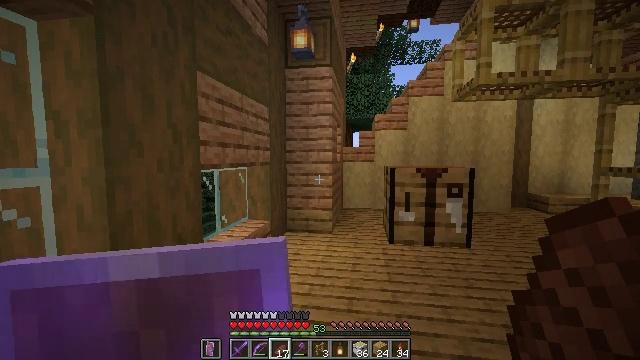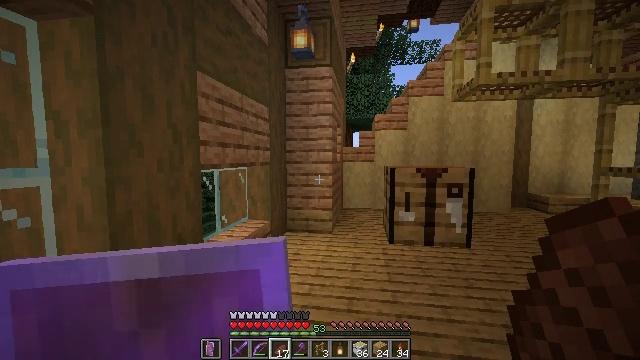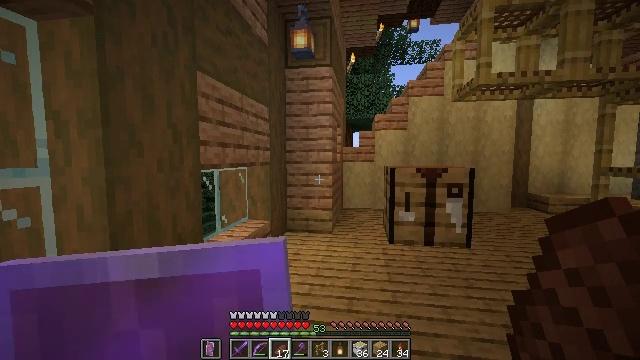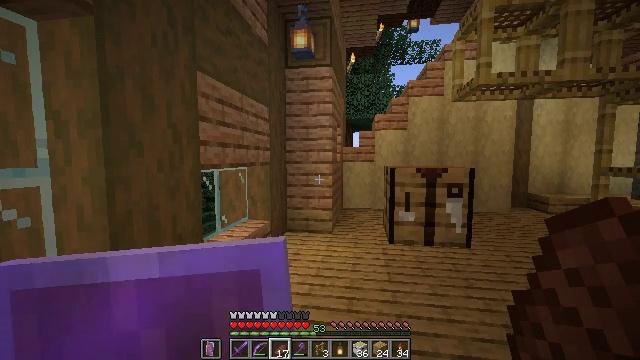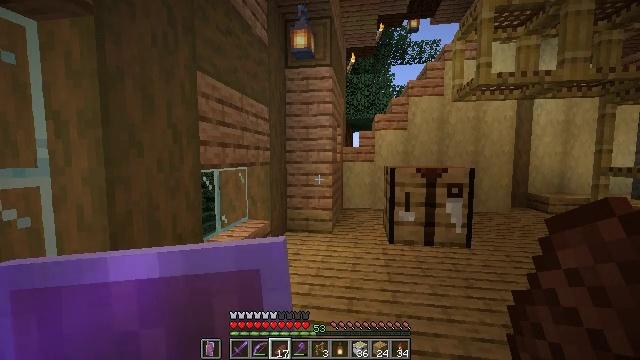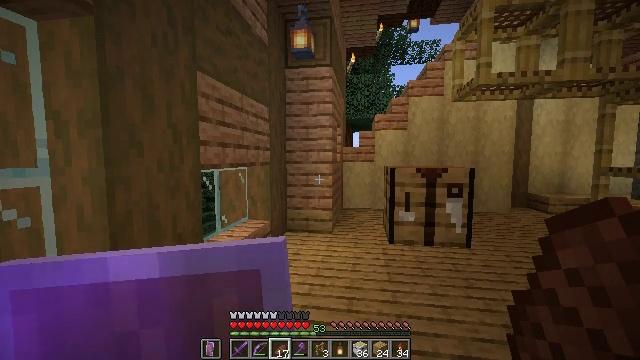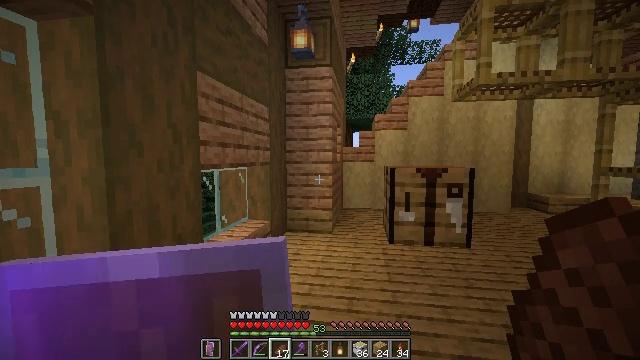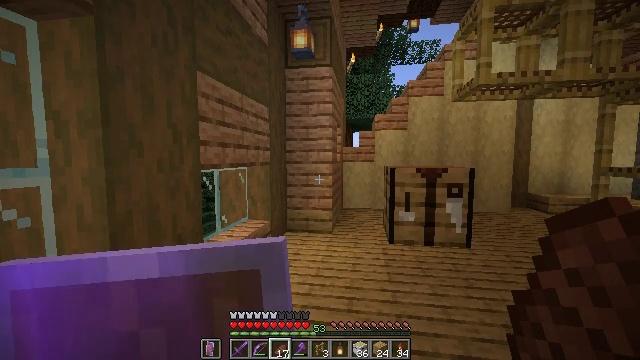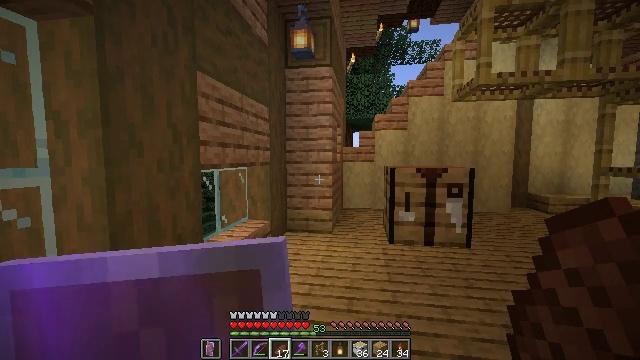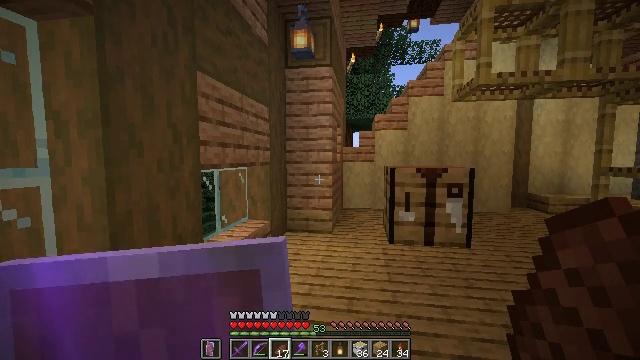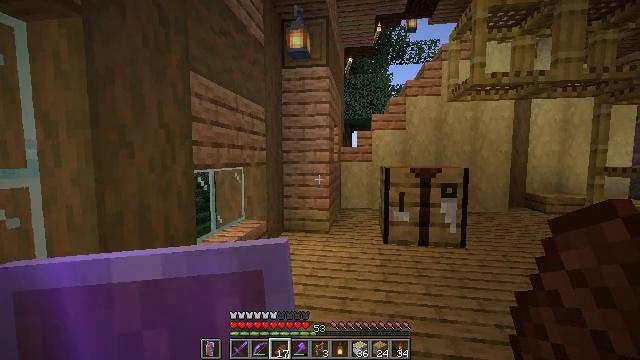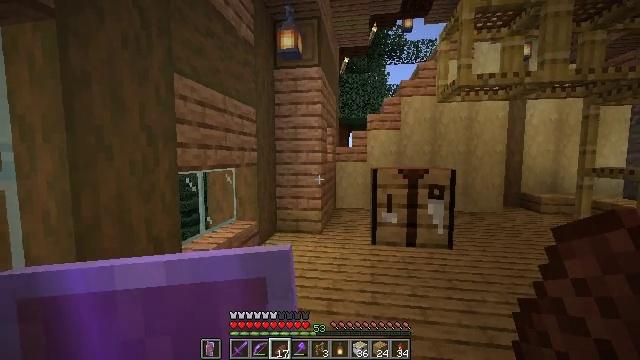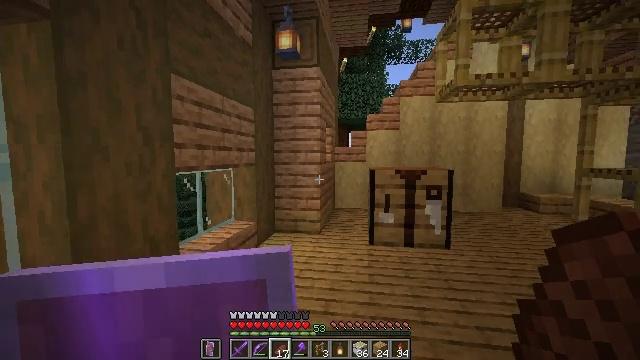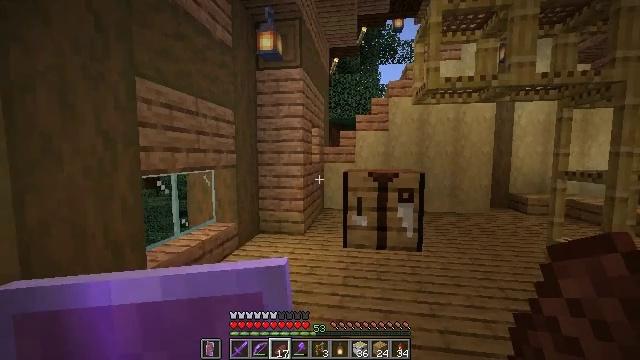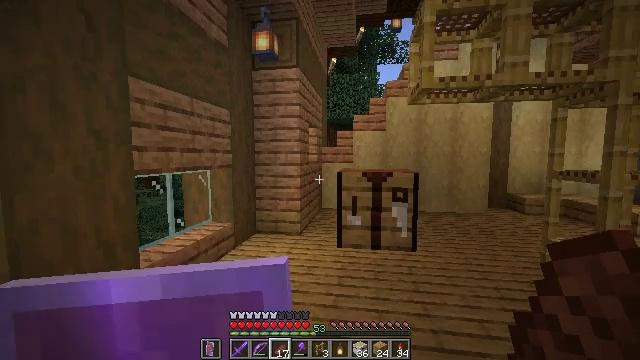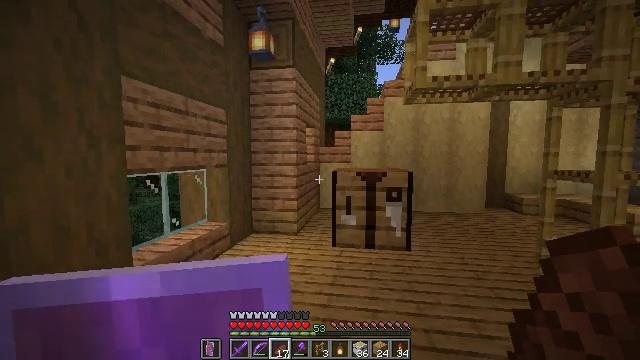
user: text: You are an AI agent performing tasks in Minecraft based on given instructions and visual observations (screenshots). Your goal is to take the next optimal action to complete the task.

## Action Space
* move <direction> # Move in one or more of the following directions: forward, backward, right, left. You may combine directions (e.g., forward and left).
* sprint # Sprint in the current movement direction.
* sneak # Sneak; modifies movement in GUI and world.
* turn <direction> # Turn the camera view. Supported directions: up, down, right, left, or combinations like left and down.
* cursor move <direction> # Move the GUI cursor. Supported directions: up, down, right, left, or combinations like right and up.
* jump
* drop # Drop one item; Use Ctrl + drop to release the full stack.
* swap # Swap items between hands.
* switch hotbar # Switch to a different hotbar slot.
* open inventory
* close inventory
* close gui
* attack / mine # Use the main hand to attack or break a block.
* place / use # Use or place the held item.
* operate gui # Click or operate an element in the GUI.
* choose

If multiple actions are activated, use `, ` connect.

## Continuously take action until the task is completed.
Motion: motion action
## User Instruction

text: Collect the stripped birch log by attacking it.
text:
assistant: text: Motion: no_op
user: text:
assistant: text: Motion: no_op
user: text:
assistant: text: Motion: no_op
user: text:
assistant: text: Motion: no_op
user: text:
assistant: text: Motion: no_op
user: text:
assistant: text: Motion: no_op
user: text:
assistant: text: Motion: no_op
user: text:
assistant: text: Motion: no_op
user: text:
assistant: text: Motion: no_op
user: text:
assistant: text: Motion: move right
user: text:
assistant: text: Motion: move right
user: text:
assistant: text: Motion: move right
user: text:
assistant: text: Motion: move right
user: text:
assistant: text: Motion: no_op
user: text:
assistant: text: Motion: no_op
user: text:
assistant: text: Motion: no_op
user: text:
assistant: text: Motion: no_op
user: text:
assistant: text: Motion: no_op
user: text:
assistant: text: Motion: no_op
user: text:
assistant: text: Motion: no_op
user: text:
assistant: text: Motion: no_op
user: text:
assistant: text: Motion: no_op
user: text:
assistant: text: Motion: no_op
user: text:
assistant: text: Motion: no_op
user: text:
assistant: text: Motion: no_op
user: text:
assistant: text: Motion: no_op
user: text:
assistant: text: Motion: no_op
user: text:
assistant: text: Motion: no_op
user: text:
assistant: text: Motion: no_op
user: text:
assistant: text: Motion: no_op